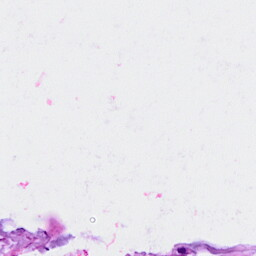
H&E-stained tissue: Breast